Question: I don't understand about matlab programming, I just understand coding in python...

### Matlab Code:
'''
x = ones(3,1).
con = [0.505868045540458,0.523598775598299].
series = [1,2,3]
for j = 1:2
#here stuck to translate Python code#
x = [x cos(con(j)*series)' sin(con(j)*series)'];
end
'''
### Result :
'''
1.0000 0.8748 0.4846 0.8660 0.5000
1.0000 0.5304 0.8478 0.5000 0.8660
1.0000 0.0532 0.9986 -0.0000 1.0000
'''
Anyone help me please, how to solve this problem...
Regards!
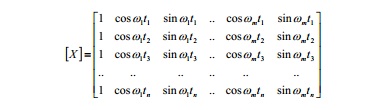
Answer: My recreation in an Ipython session (having first tested your code in an Octave session):
'''
In [649]: con = np.array([0.505868, <PHONE>])
In [650]: series = np.array([1,2,3])
In [651]: x = [np.ones((3,))]
In [652]: for j in range(2):
...: x.extend([np.cos(con[j]*series), np.sin(con[j]*series)])
...:
In [653]: x
Out[653]:
[array([ 1., 1., 1.]),
array([ <PHONE> , 0.53038982, 0.<PHONE>]),
array([ 0.48456691, 0.84775388, 0.99858562]),
array([ 8.66029942e-01, 5.00015719e-01, 2.72267949e-05]),
array([ 0.49999214, 0.86601633, 1. ])]
In [654]: np.array(x).T
Out[654]:
array([[ 1.00000000e+00, 8.74754200e-01, 4.84566909e-01,
8.66029942e-01, 4.99992140e-01],
[ 1.00000000e+00, 5.30389821e-01, 8.47753878e-01,
5.00015719e-01, 8.66016328e-01],
[ 1.00000000e+00, 5.31672464e-02, 9.98585622e-01,
2.72267949e-05, 1.00000000e+00]])
'''
In MATLAB the
'''
x = [x cos(...) sin(...)]
'''
is closer to
'''
x = np.concatenate([x, cos(...), sin(...)], axis=?)
'''
but in numpy list append (or in this case extend) is faster. I just had to initial 'x' to the appropriate list.
==================
I can get the same values without the loop
'''
In [663]: y = con[:,None]*series
In [664]: [np.cos(y), np.sin(y)]
Out[664]:
[array([[ 8.74754200e-01, 5.30389821e-01, 5.31672464e-02],
[ 8.66029942e-01, 5.00015719e-01, 2.72267949e-05]]),
array([[ 0.48456691, 0.84775388, 0.99858562],
[ 0.49999214, 0.86601633, 1. ]])]
'''
but it's a bit of a pain to rearrange them into the order produced by iteration, '[1, cos, sin, cos, sin]'.